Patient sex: F
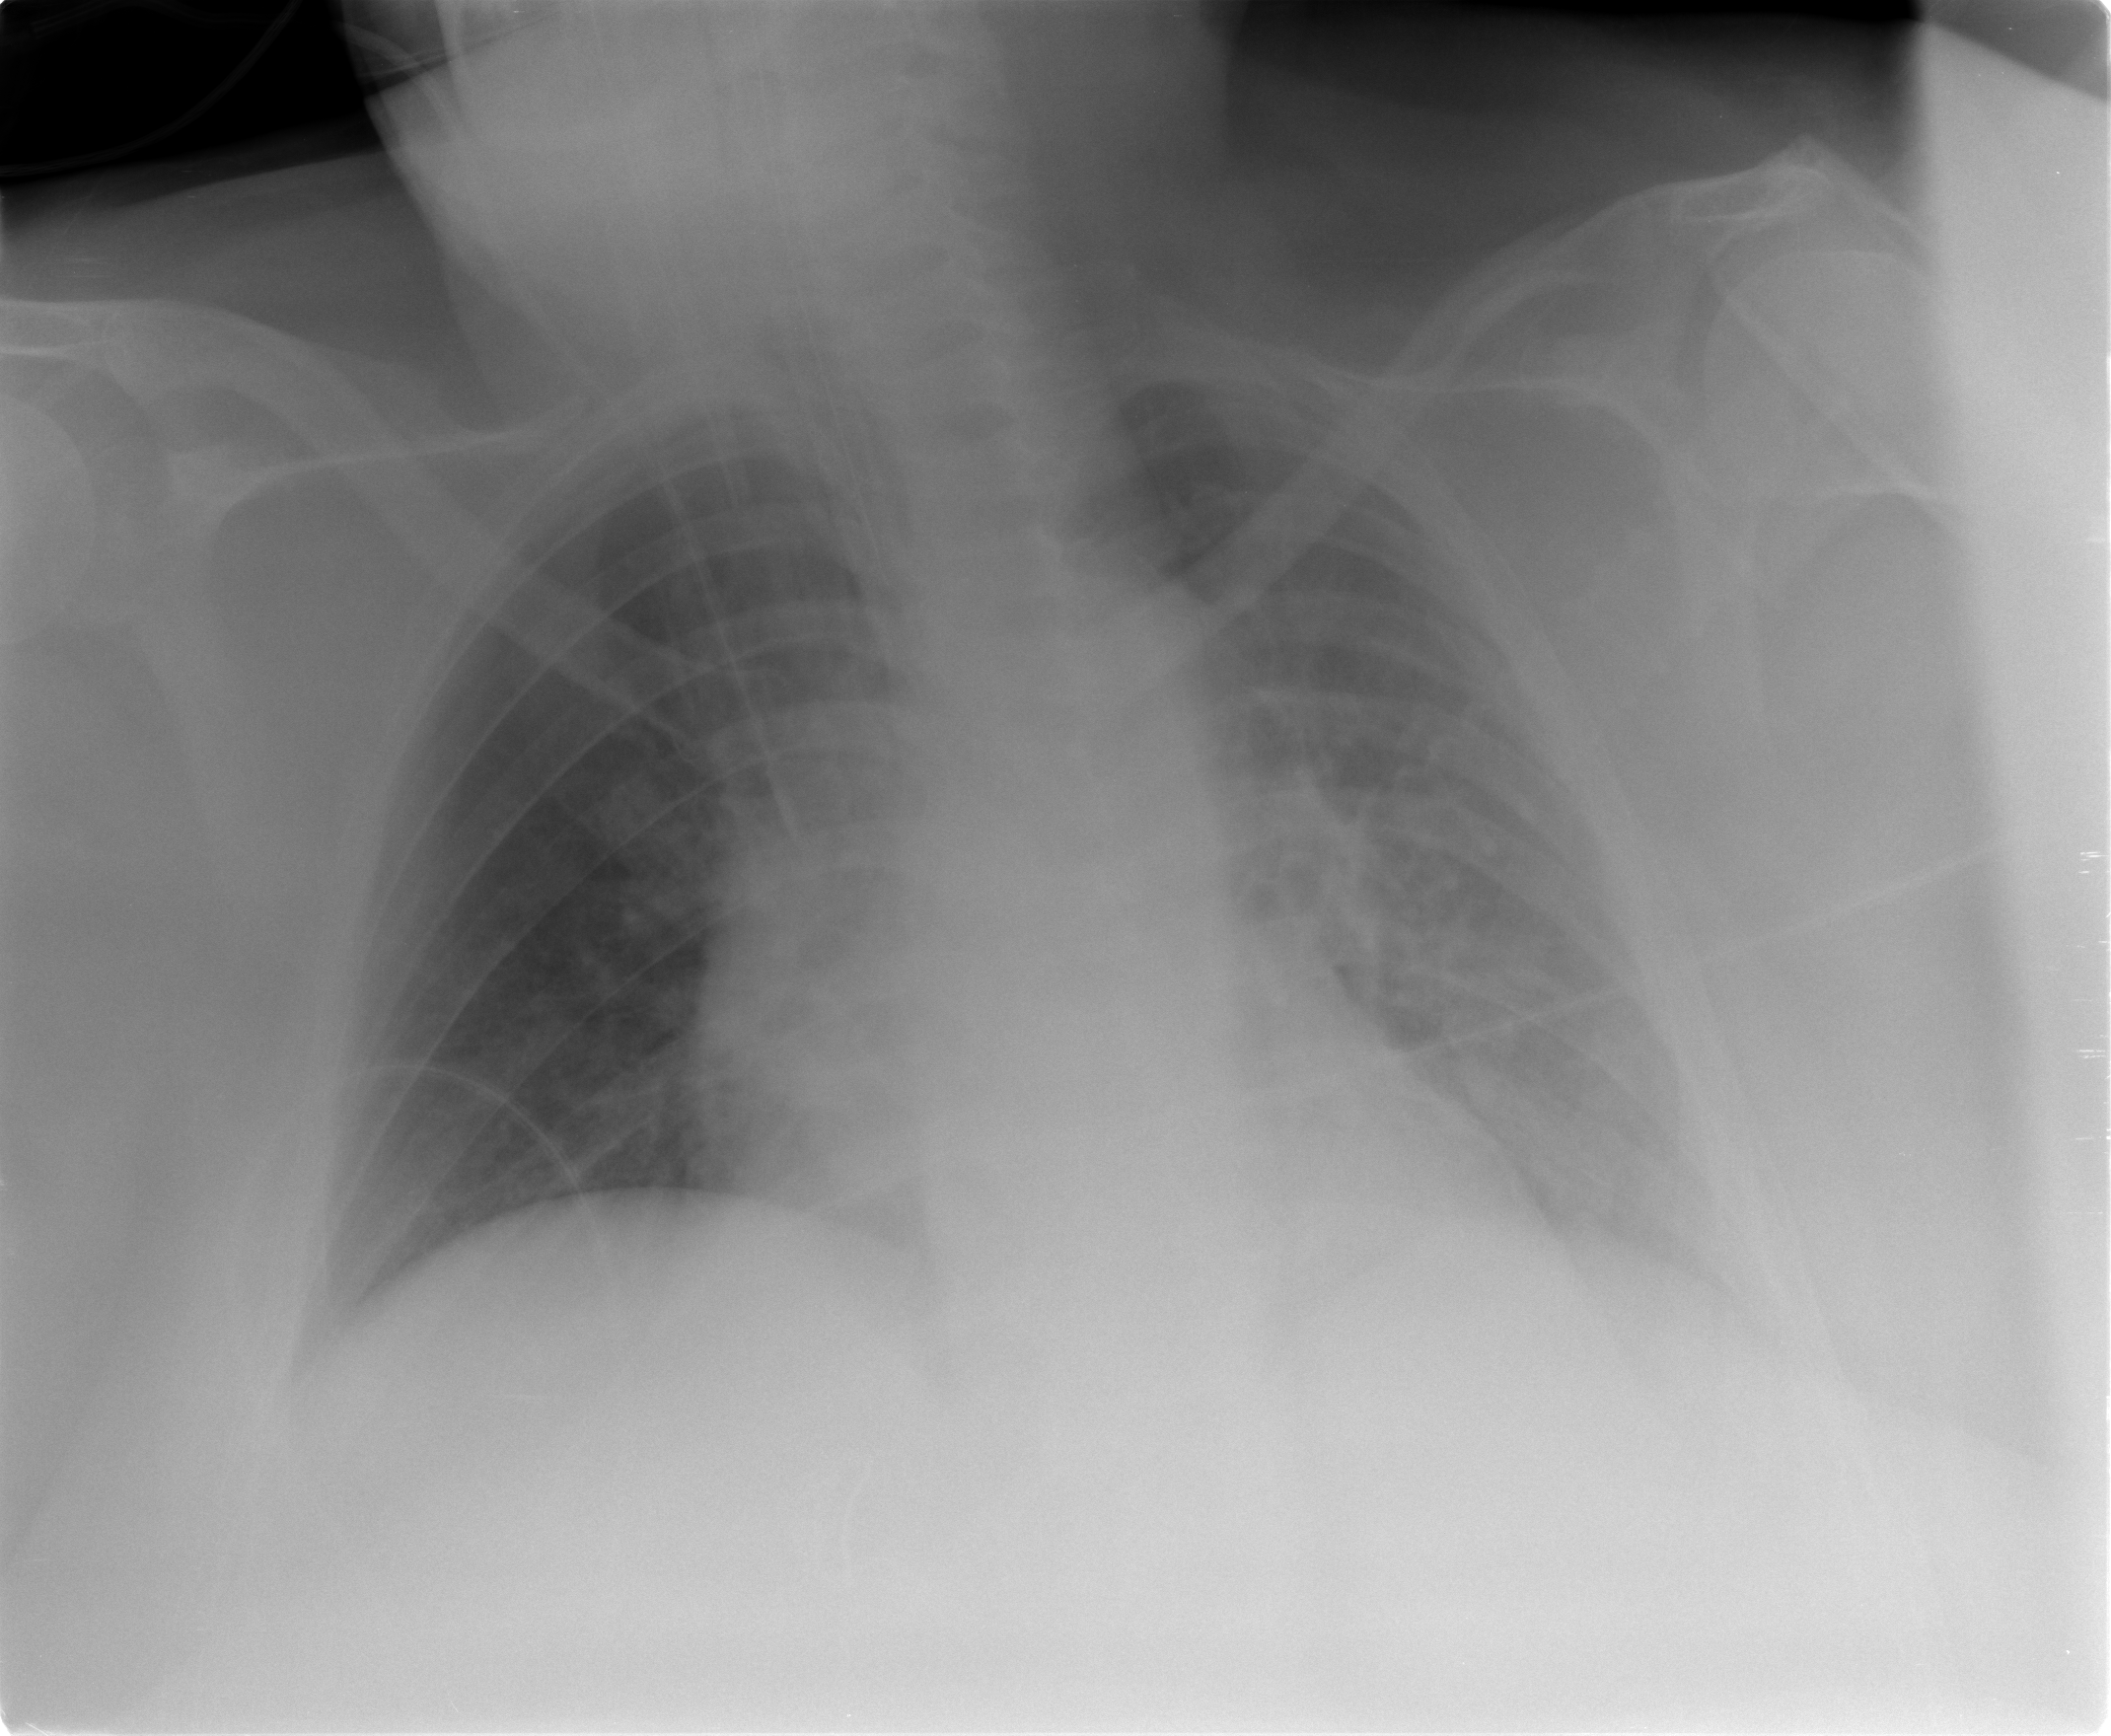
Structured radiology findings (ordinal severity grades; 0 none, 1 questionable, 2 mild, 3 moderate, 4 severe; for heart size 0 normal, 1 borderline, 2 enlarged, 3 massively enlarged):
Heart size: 1
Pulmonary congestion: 2
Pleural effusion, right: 0
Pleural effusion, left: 0
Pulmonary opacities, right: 0
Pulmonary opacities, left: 1
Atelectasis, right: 0
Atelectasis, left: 0